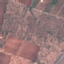
Label: PermanentCrop